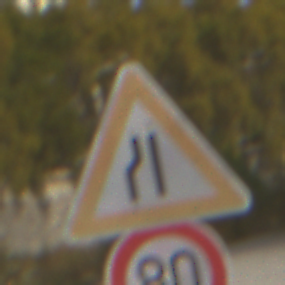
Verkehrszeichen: EinseitigVerengteFahrbahnLinks
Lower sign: Geschwindigkeit80
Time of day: MorningAfternoon
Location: Outdoor (Suburban)
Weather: PartlyCloudy
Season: NotSpecified
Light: Natural